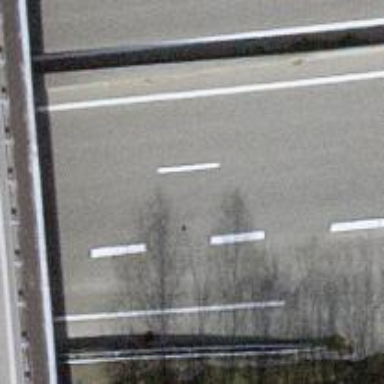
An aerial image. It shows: Asphalt motorway categorized as trunk road.